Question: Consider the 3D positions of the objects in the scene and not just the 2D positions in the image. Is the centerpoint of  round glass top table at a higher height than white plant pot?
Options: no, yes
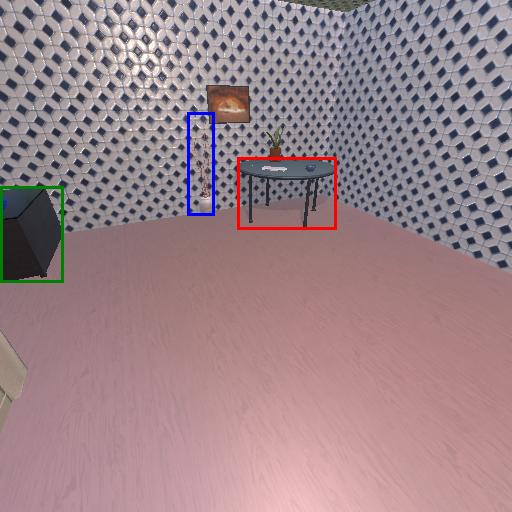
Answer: no